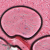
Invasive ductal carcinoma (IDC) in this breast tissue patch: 0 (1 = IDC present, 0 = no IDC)